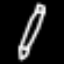
Label: pencil